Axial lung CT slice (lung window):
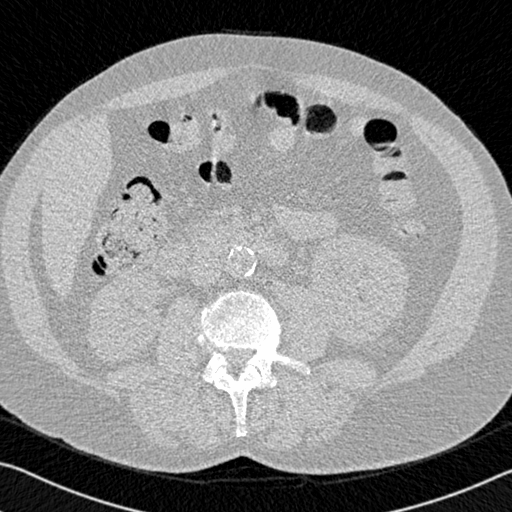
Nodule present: no